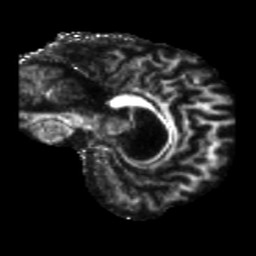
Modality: FA
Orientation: sagittal
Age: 64
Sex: male
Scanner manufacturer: siemens
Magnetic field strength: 3 T
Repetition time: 5.25 s
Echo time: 0.08 s